Field crop: maize
Growth stage: 1
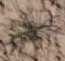
Species: salsola